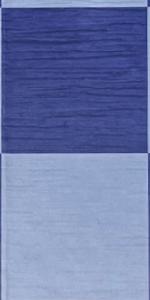
Label: Empty